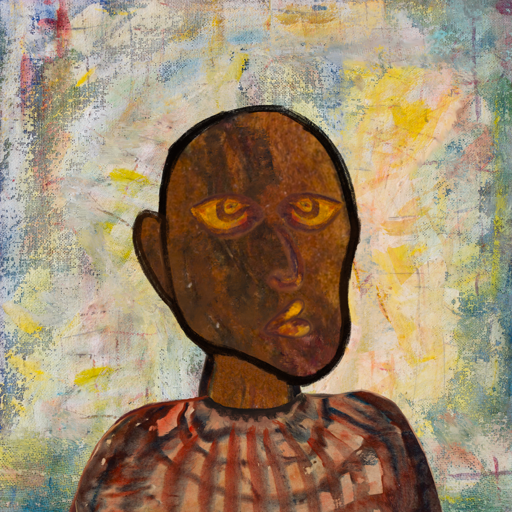
Background: Irani, Head And Neck Side: Mosgoul, Face Side: Comrade, Bust: Orphan, Hair Side: Blank, Head Accessory: Blank, Second Necklace: Blank, Necklace: Blank, Baby: Blank